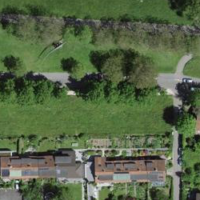
EUNIS habitat code: 53
Species observed at this site:
Senecio vulgaris
Dianthus armeria
Circaea lutetiana
Nymphoides peltata